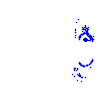
Particle: pion